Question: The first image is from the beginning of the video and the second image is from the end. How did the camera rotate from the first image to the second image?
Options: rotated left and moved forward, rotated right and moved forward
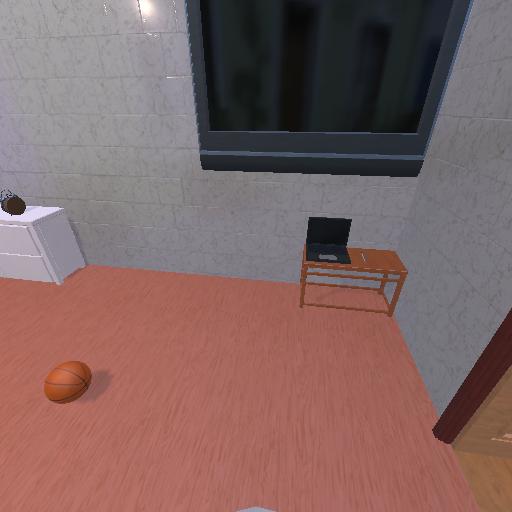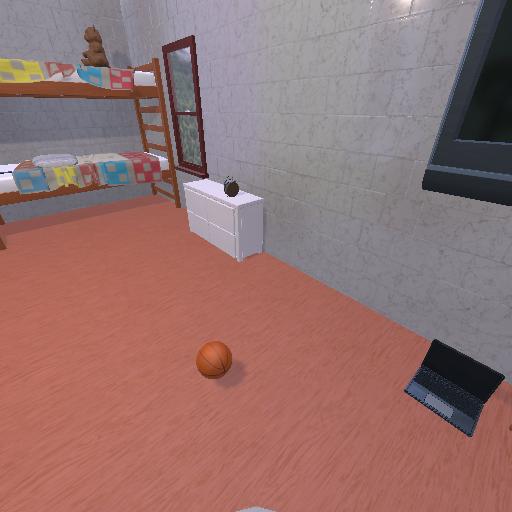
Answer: rotated left and moved forward